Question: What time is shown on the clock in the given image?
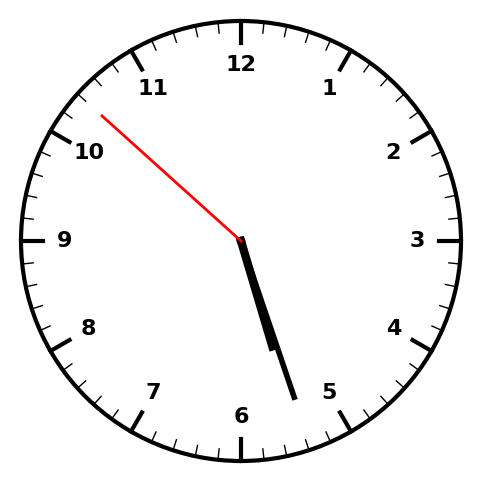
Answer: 05:26:52